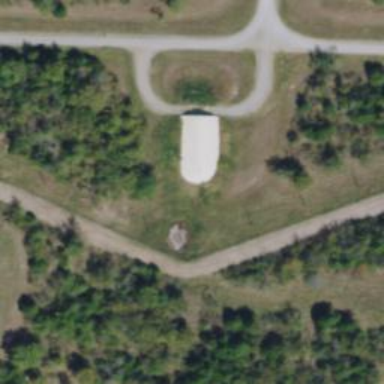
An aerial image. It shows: Military bunker for protection and defense.